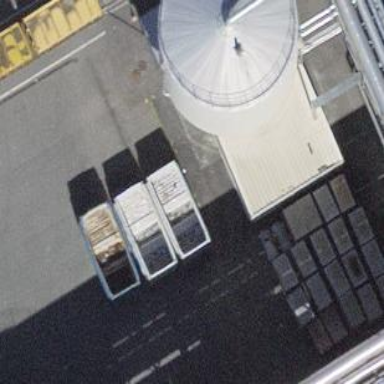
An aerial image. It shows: Industrial building.